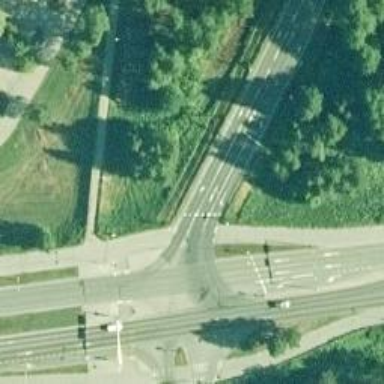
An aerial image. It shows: Crossing on the road.